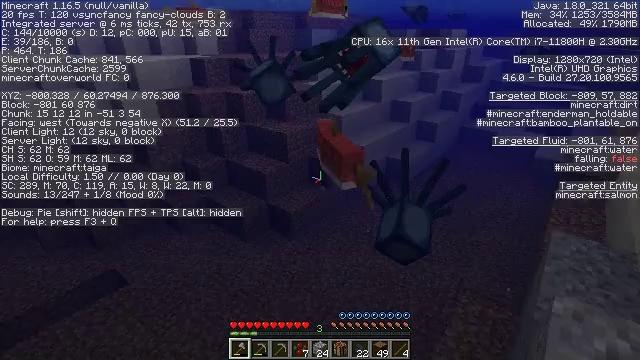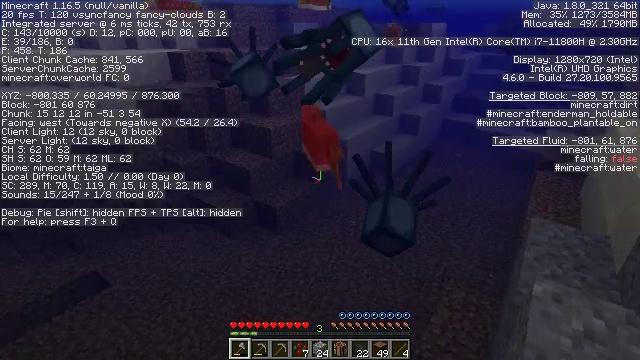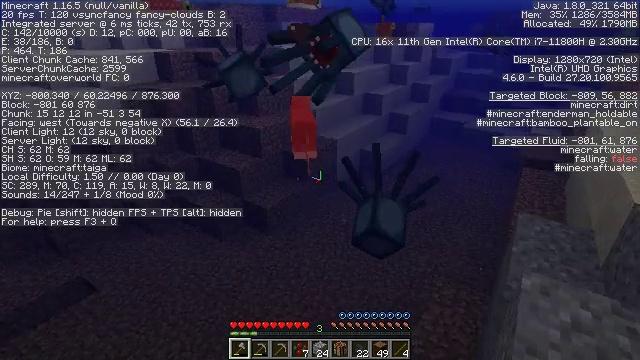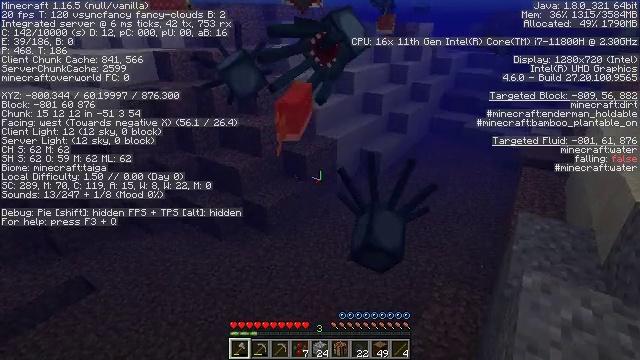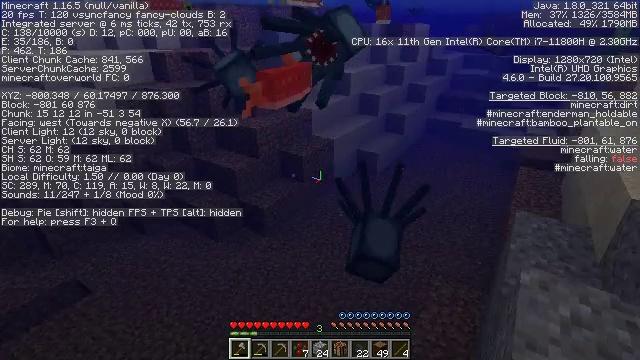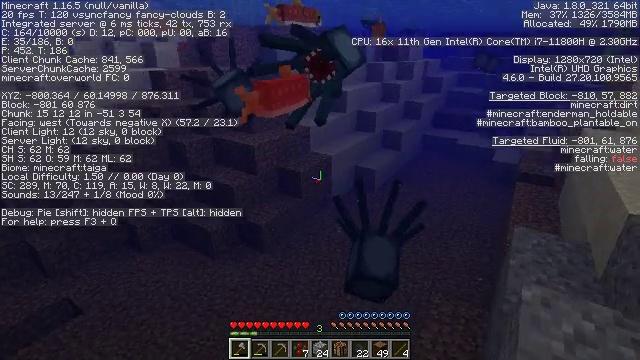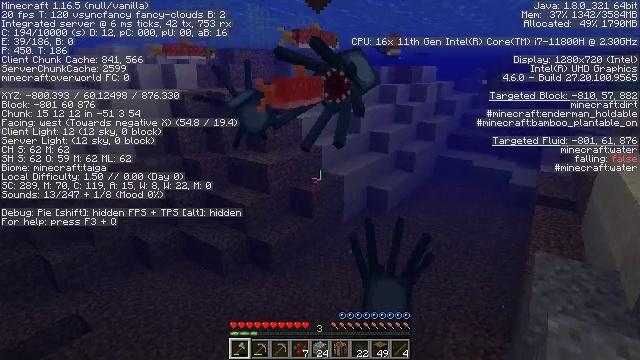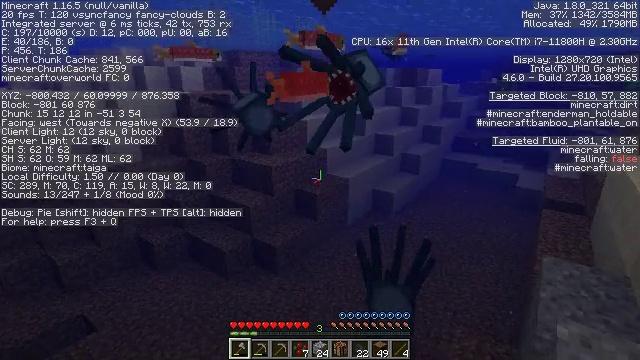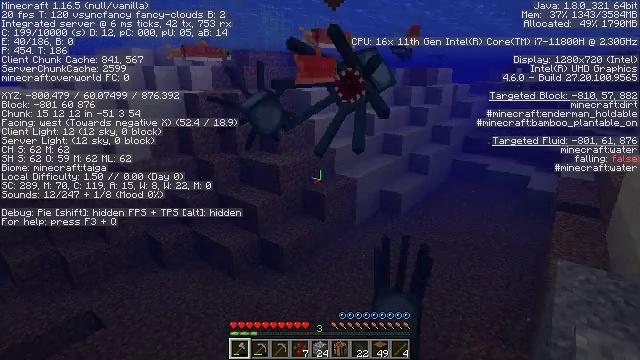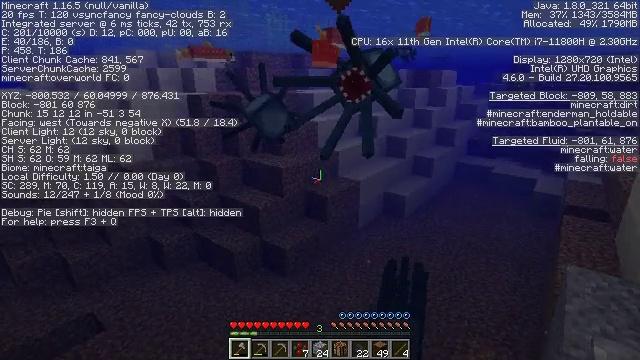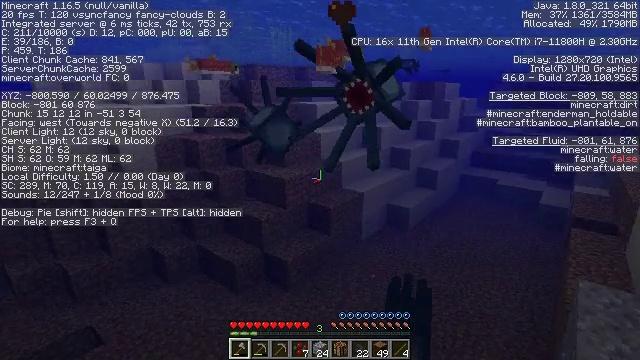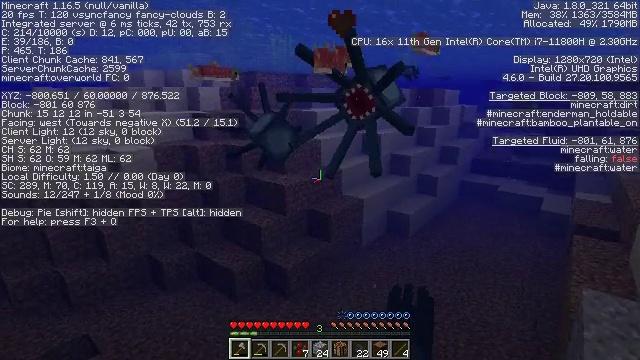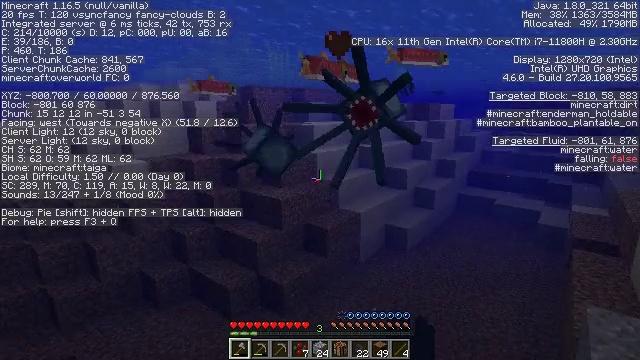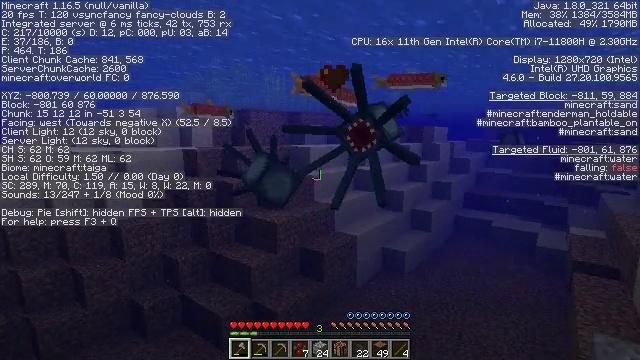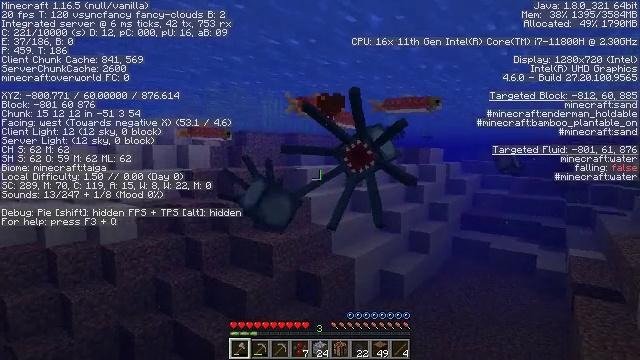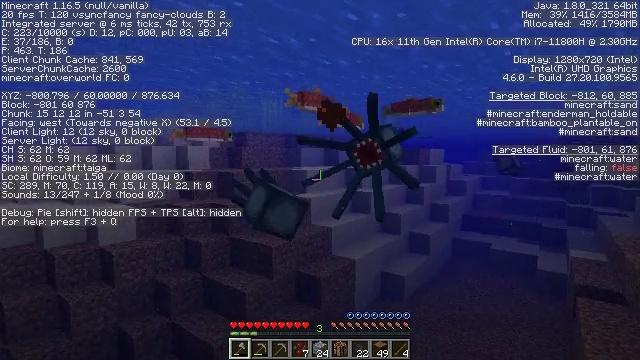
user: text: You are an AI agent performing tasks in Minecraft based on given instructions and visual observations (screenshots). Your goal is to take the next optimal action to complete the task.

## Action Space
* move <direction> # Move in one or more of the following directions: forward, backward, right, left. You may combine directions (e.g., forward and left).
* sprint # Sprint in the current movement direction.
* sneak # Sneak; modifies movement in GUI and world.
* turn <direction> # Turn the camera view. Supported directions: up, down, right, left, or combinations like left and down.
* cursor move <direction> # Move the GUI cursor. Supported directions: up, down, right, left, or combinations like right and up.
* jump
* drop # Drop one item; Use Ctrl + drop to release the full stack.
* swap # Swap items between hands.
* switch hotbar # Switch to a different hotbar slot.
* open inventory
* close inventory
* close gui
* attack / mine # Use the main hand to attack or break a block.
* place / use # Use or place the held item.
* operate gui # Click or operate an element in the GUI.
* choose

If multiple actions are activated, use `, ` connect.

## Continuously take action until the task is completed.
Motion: motion action
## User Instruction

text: Hunt fish.
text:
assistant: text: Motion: turn right
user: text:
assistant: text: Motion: turn right
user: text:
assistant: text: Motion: attack / mine
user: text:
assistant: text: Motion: attack / mine
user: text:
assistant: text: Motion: move forward, turn up, attack / mine
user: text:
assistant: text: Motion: move forward, turn left and up
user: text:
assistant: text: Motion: move forward
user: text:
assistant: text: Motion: move forward, turn left
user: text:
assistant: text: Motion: move forward
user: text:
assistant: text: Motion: move forward, turn up
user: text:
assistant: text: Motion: move forward, turn up
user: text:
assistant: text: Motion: turn up
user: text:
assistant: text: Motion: turn up
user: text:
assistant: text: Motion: turn up
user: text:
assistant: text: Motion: no_op
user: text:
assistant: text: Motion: no_op
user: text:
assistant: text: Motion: turn up
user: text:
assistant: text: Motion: move right, turn right and up
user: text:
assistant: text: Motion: move right
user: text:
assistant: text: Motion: move right
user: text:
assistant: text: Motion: move right
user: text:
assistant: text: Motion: move right, turn right and down
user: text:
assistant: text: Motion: move right, turn right and down
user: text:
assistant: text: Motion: move right, turn right, jump
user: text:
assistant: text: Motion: move right, jump
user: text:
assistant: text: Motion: move right, jump
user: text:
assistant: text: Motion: move right, jump
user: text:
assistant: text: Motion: move right, turn right and down, jump
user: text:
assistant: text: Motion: move right, turn right and down, jump
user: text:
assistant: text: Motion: move right, turn right and down, jump